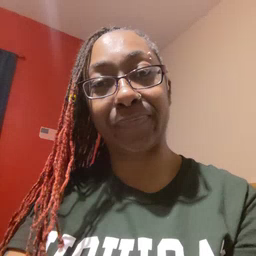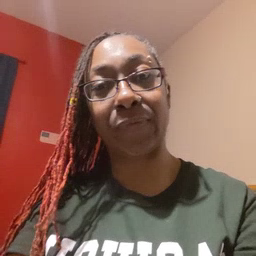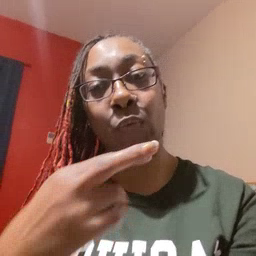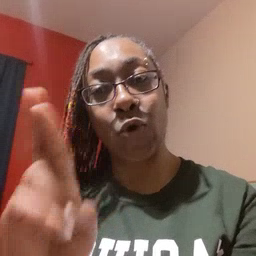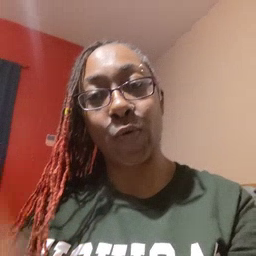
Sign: room